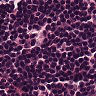
Metastatic tissue present: no